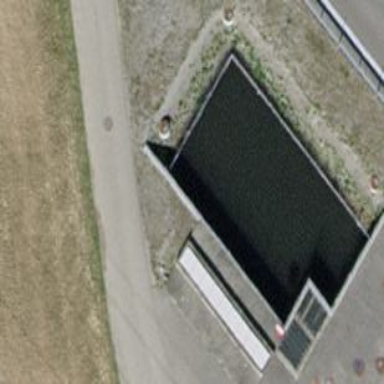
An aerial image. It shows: View of wastewater plant.